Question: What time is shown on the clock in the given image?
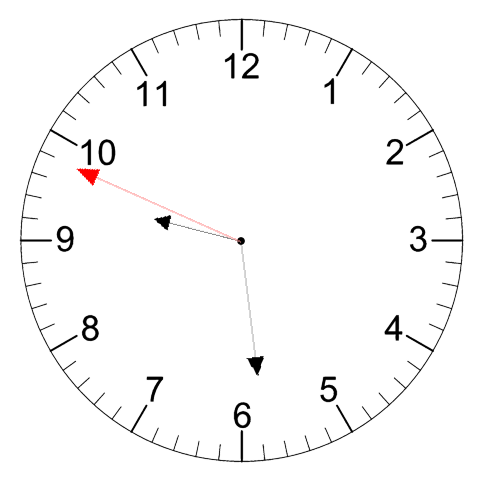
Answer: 09:28:49